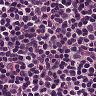
Metastatic tissue present: no